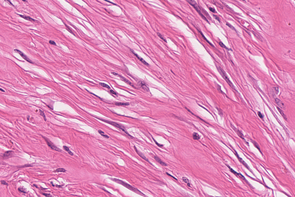
Tumor epithelial tissue: no
Tumor-associated stroma tissue: yes
Normal tissue: no